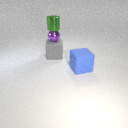
large gray rubber cube below small purple metal sphere